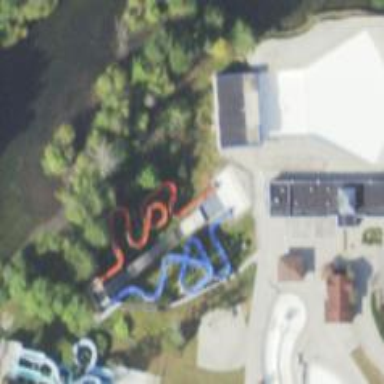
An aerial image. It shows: Canal with water slide attraction.